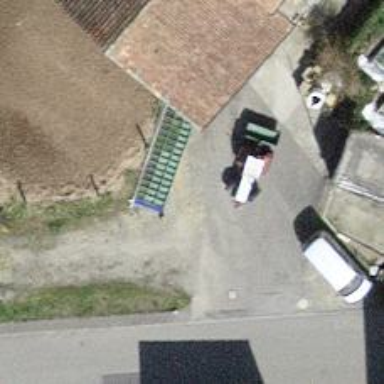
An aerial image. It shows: Farm shop.